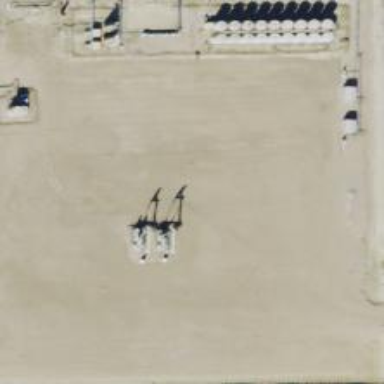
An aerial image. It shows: Petroleum well.